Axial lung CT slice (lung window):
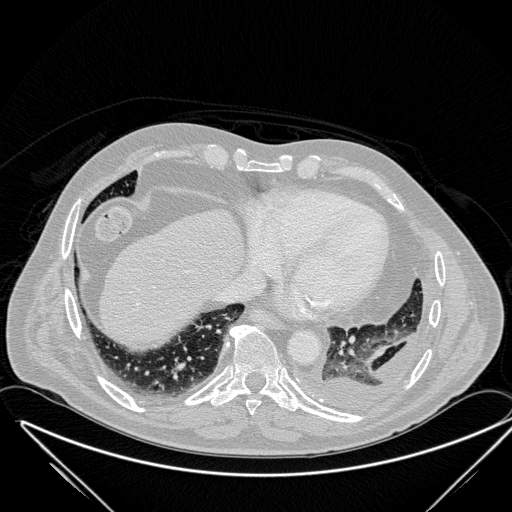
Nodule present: no